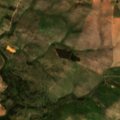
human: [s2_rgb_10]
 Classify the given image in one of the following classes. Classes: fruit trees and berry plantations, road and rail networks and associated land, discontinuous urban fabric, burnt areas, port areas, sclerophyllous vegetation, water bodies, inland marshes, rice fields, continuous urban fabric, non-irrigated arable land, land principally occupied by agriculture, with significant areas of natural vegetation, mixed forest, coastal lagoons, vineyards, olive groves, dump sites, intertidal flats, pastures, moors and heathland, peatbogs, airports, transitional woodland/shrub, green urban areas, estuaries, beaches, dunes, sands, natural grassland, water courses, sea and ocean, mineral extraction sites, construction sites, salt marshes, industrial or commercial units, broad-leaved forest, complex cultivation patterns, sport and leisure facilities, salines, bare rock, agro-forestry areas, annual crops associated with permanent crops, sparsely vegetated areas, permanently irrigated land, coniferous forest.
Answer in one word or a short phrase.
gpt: non-irrigated arable land, olive groves, agro-forestry areas